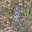
Label: 1